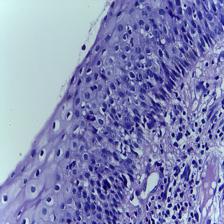
Diagnosis: OSCC